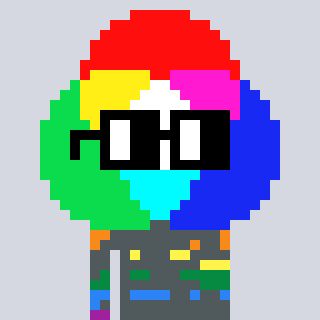
a pixel art character with square black glasses, a color circle-shaped head and a peachy-colored body on a cool background